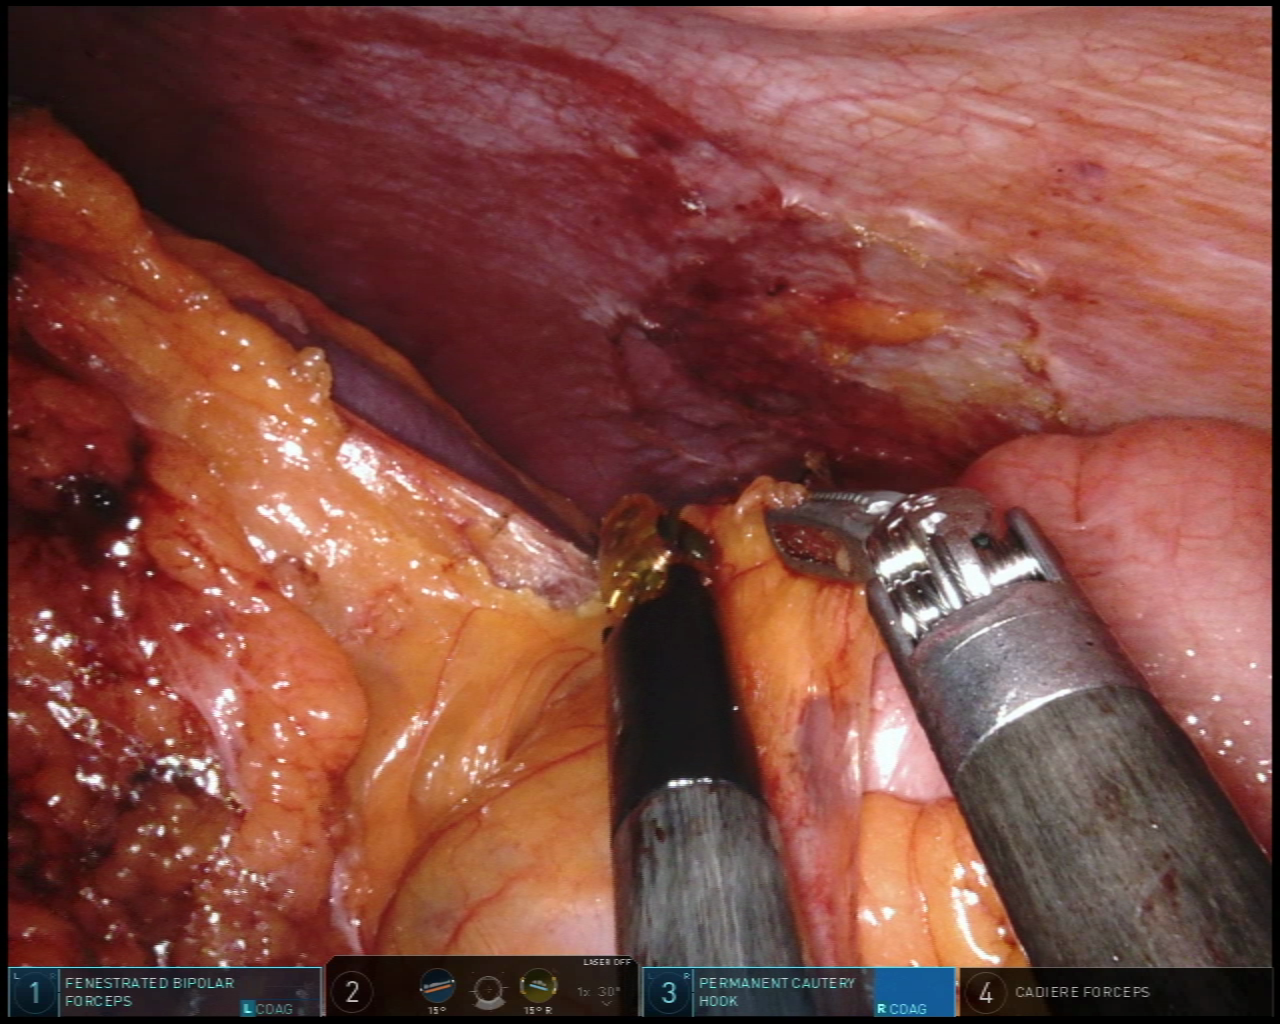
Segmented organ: spleen
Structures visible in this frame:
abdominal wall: yes
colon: yes
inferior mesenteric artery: no
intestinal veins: no
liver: no
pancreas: no
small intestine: no
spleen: yes
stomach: no
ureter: no
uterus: no
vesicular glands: no